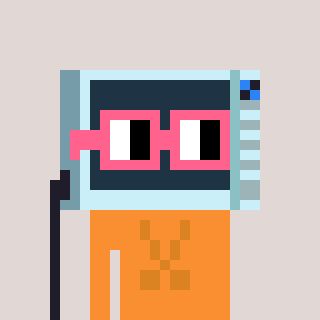
a pixel art character with square pink glasses, a microwave-shaped head and a orange-colored body on a warm background